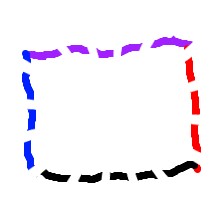
Shape: rectangle